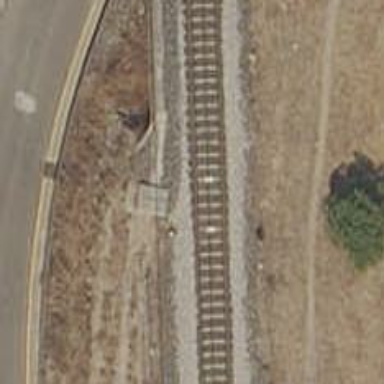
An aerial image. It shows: Bridge over electrified railway with contact lines.